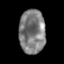
Tissue: skin
Cell type: Epithelial cells
Senescence score: 0.2858
Nuclear area (px): 1121
Mean DAPI intensity: 126.676